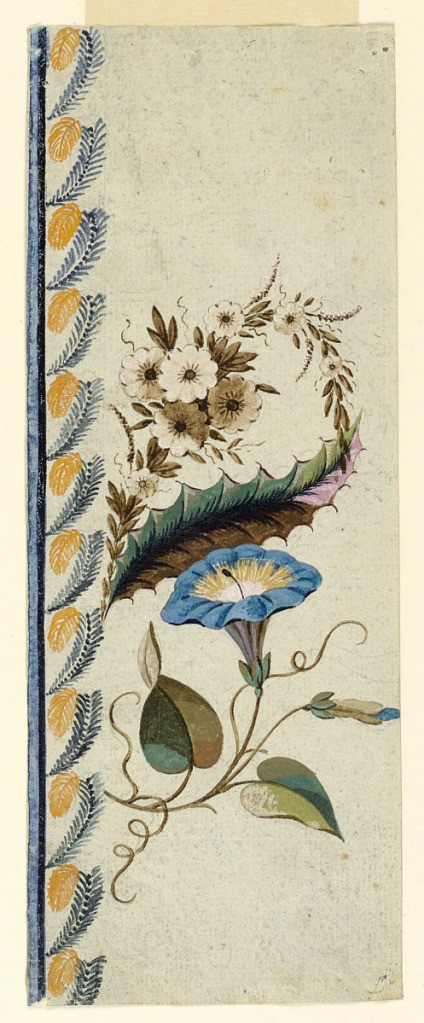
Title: Design for a Waistcoat
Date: before 1906
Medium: Black crayon and various gouache colors on paper
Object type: Drawing
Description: Design for the embroidered border of a man's waistcoat. A vetch bough and a flower bough over a leaf are shown beside a row of feathery leaves growing from a moulding.